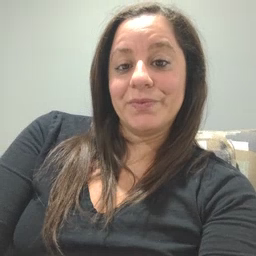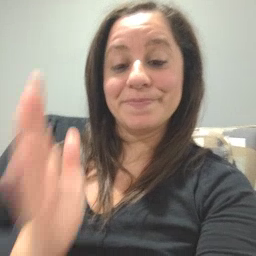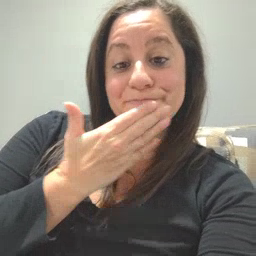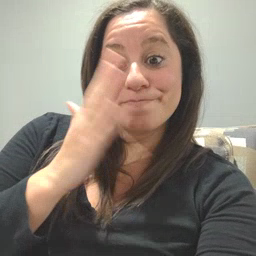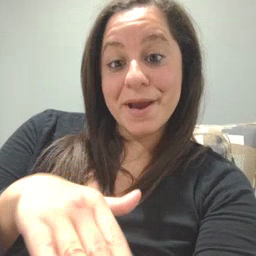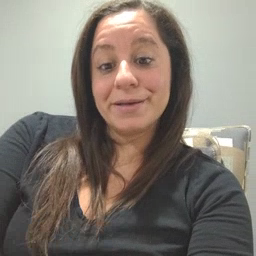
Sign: bad